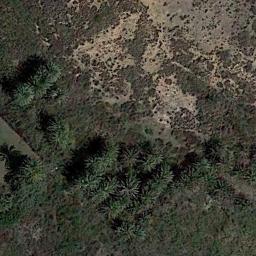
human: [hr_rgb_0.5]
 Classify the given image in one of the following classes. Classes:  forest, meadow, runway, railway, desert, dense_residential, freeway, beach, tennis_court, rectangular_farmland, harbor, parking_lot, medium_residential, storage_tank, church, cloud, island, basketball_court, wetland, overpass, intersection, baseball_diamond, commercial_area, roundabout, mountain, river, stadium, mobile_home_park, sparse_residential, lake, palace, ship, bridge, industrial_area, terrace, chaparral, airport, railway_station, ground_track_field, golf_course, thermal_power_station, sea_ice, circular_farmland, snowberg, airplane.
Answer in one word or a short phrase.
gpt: chaparral